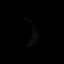
Tissue: skin
Cell type: Epithelial cells
Senescence score: 0.2777
Nuclear area (px): 82
Mean DAPI intensity: 13.134